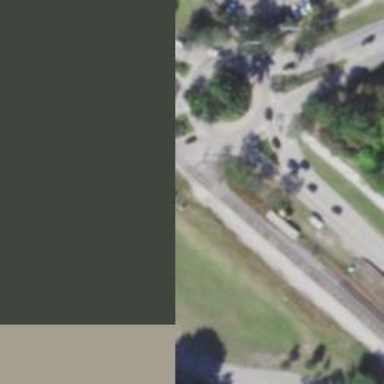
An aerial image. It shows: Railway crossing.